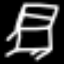
Label: chair